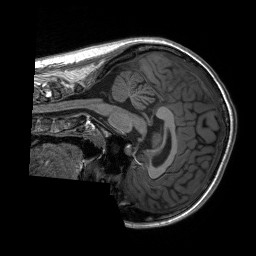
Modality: T1w
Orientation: sagittal
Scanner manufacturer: siemens
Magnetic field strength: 3 T
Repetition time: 2.3 s
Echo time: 0.00207 s